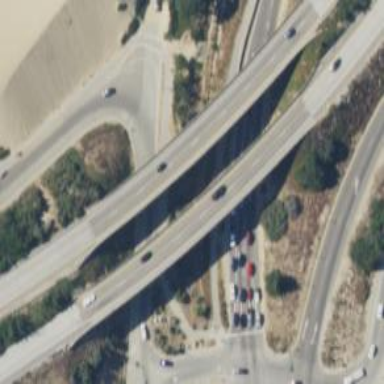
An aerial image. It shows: Motorway bridge.